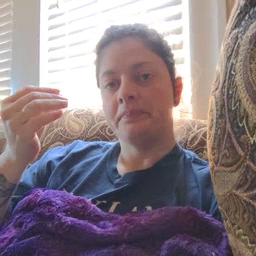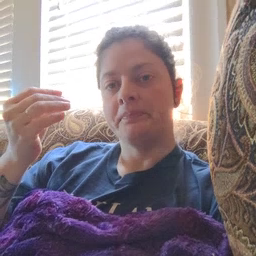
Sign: cheek